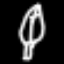
Label: leaf